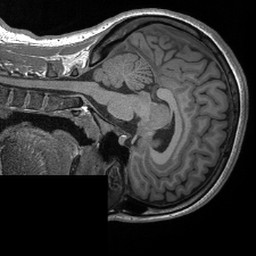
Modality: T1w
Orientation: sagittal
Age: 22
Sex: female